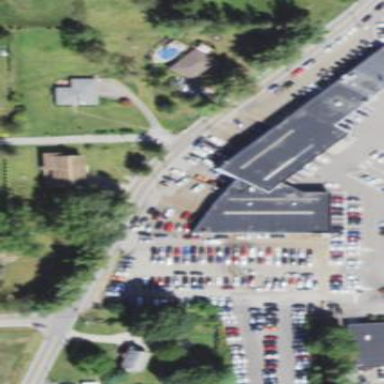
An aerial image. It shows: Commercial building with car shop.